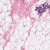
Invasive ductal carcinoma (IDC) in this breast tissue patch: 0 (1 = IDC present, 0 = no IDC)